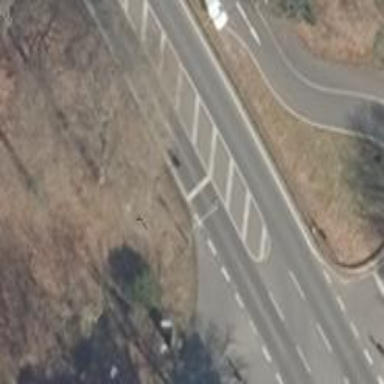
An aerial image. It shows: Road with traffic signals controlling the flow of traffic.